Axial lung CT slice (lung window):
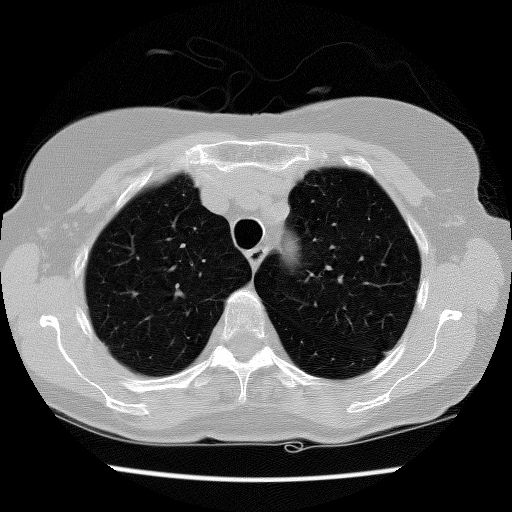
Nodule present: no